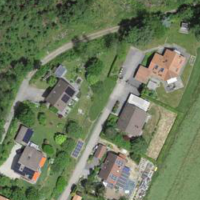
EUNIS habitat code: 52
Species observed at this site:
Cerastium tomentosum